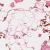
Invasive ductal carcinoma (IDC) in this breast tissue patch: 0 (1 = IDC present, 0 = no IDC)